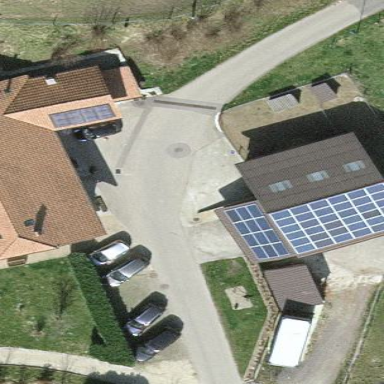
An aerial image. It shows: Garage.